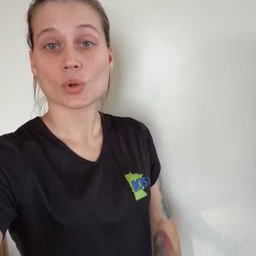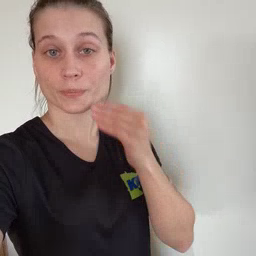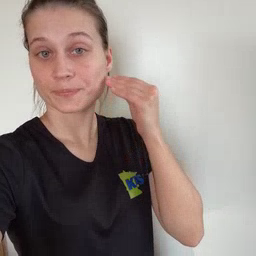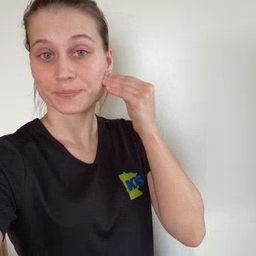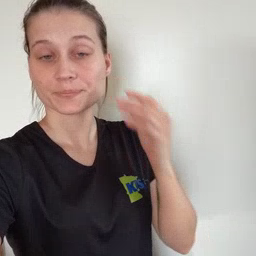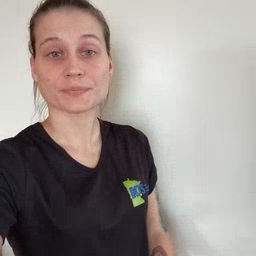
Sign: home